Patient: sex F, age 58
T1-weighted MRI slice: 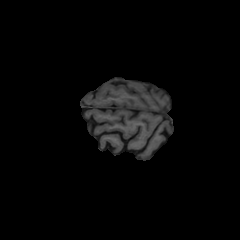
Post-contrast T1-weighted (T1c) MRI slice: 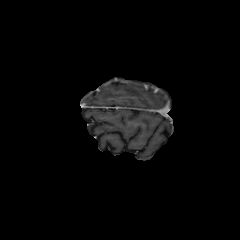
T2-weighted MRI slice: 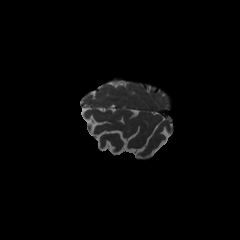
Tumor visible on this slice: no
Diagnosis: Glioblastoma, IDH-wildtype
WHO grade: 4